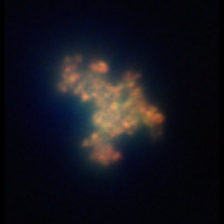
Taxon: Unknown_detritus
Group: Unknown